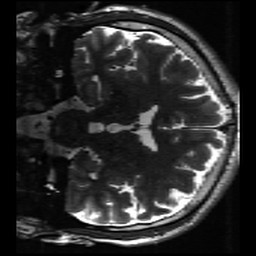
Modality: inplaneT2
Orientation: coronal